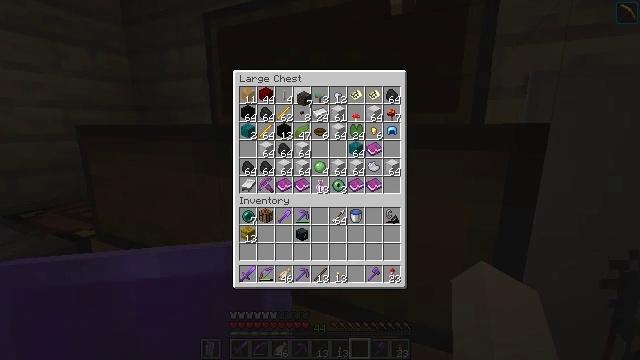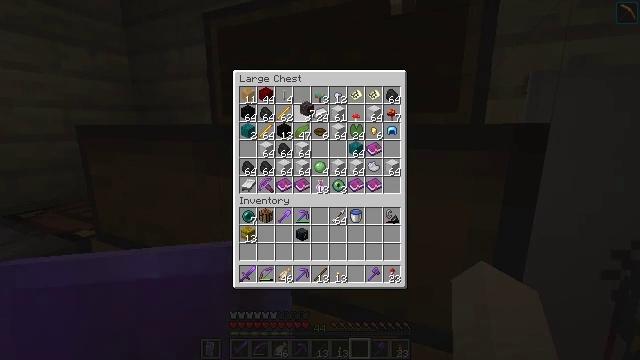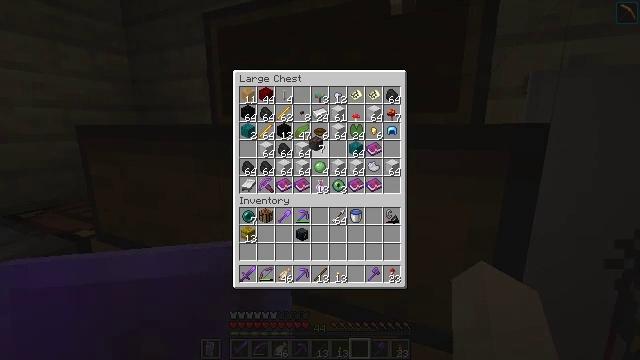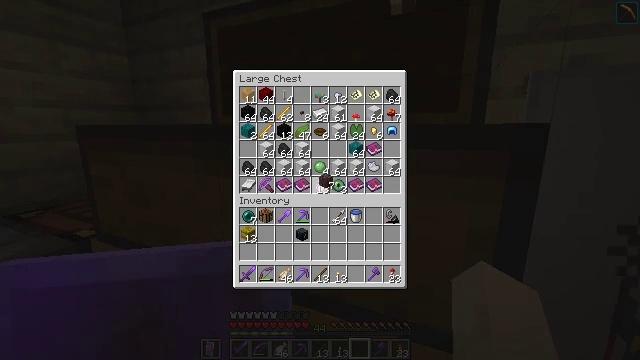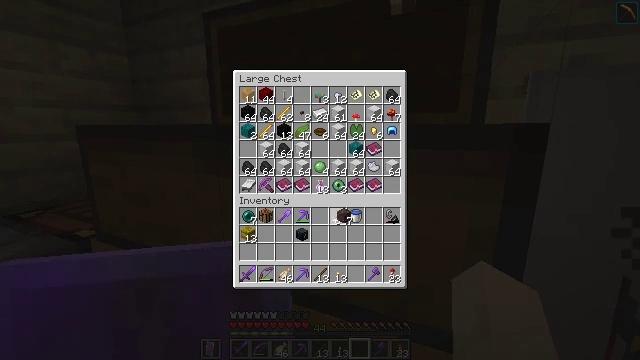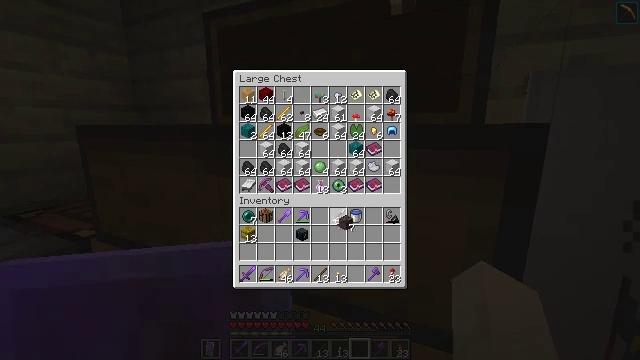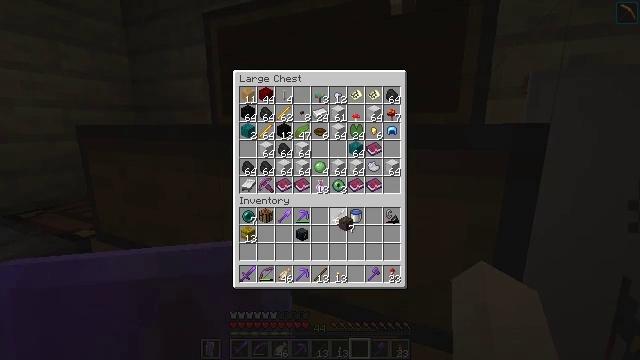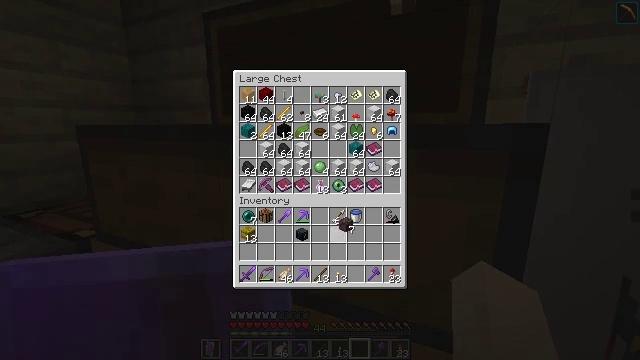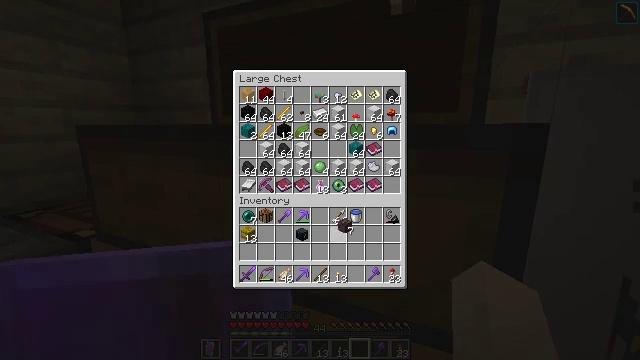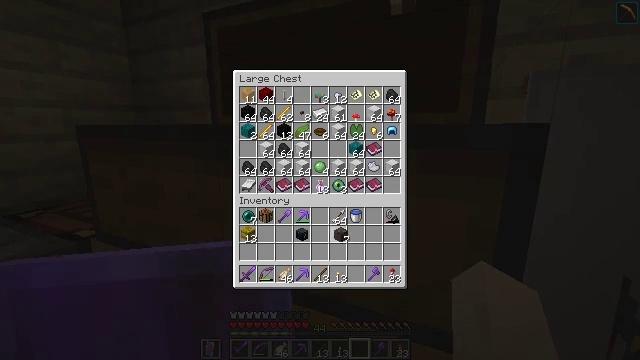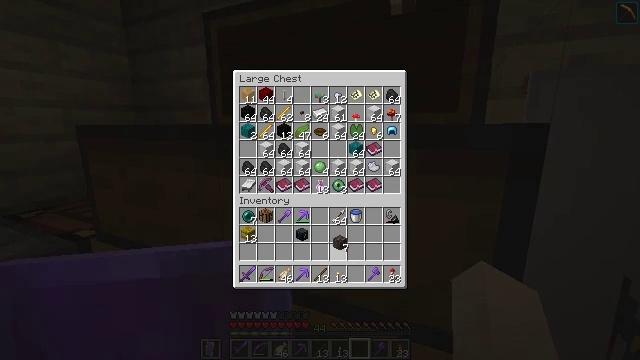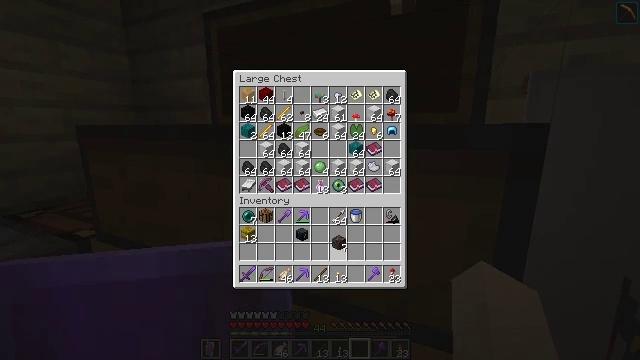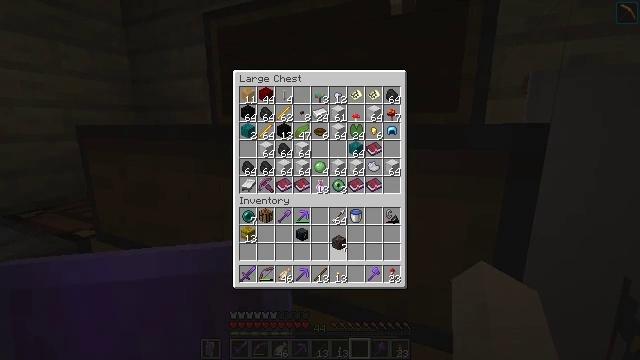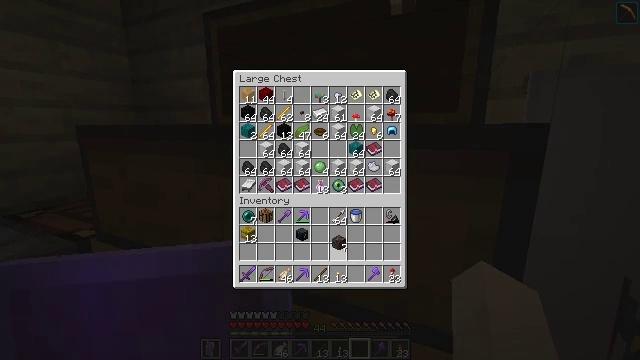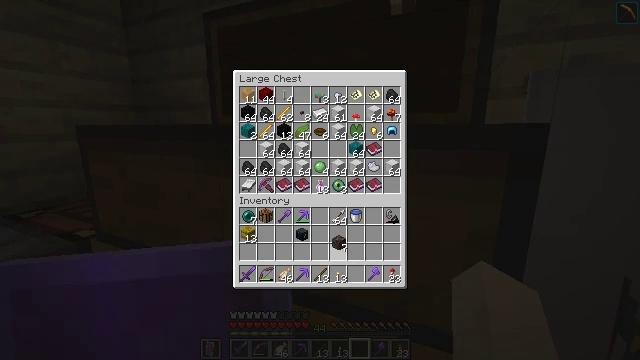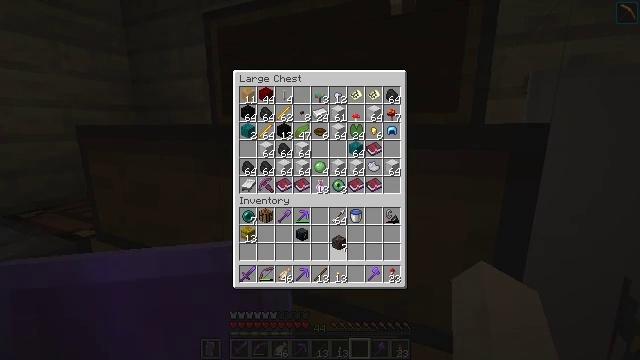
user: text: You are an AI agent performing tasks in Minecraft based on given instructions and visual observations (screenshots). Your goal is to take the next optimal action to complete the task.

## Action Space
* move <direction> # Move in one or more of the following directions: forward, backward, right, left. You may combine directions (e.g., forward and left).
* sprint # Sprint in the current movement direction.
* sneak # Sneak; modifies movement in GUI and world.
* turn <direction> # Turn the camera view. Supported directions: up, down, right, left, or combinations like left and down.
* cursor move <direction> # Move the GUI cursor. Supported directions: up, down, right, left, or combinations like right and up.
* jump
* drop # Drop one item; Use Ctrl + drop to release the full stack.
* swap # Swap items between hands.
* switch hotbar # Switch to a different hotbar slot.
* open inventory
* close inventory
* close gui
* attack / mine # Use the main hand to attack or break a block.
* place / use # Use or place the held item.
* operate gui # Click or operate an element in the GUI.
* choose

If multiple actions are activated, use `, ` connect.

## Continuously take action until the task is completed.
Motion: motion action
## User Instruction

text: craft item soul torch
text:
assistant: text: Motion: turn down
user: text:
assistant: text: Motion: turn right and down
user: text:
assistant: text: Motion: turn right and down
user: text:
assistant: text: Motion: turn right and down
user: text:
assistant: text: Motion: turn down
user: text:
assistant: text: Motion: no_op
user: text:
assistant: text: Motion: no_op
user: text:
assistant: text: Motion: no_op
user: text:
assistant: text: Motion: turn down
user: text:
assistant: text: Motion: turn down
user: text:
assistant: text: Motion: no_op
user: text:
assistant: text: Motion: no_op
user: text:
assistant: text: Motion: no_op
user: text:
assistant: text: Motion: use / place
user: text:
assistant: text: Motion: use / place
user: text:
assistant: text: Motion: use / place
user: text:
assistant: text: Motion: no_op
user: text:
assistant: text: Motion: no_op
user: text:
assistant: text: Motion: no_op
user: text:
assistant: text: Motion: no_op
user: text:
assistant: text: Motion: no_op
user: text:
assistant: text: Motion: no_op
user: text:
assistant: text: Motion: no_op
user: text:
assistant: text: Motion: turn up
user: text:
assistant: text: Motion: turn up
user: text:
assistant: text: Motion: turn left and up
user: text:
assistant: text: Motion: turn left and up
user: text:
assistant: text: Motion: turn up
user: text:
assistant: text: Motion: turn up
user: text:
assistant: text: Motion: turn up